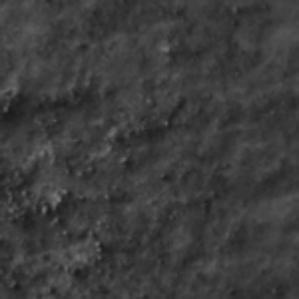
Label: frost